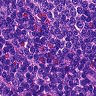
Metastatic tissue present: no